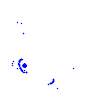
Particle: kaon